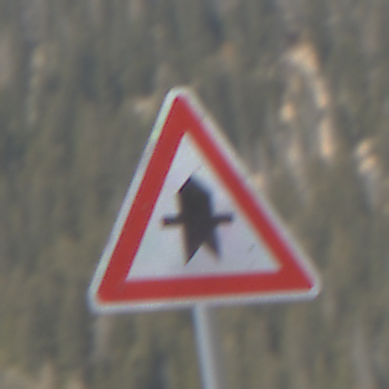
Verkehrszeichen: Vorfahrt
Umgebung: Outdoor, Nature
Tageszeit: Midday
Wetter: PartlyCloudy
Licht: Natural
Jahreszeit: NotSpecified
Kontrast: HighContrast